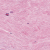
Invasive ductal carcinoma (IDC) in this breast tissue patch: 0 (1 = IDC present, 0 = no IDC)